Interaction volume radius: 5 \u00c5
Interaction volume height: 10 \u00c5
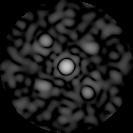
Disorder parameter: 0.7508